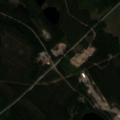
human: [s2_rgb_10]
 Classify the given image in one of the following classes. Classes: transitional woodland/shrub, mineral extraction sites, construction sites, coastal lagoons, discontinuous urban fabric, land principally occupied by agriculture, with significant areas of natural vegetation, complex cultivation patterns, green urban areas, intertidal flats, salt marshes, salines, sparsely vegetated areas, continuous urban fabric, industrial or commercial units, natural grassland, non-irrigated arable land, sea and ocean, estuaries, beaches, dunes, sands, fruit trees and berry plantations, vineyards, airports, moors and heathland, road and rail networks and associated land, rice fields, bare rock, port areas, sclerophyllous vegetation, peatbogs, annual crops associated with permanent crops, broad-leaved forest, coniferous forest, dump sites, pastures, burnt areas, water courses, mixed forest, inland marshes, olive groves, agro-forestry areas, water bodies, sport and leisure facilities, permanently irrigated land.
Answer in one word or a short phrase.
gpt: coniferous forest, mixed forest, transitional woodland/shrub